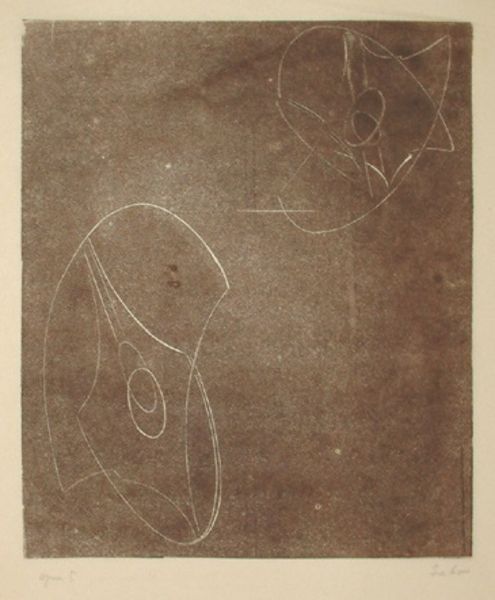
Titel: Opus 5, Opus 5
Künstler: Naum Gabo
Standort: Amherst (Massachusetts, USA)
Institution: Mead Art Museum, Amherst College
Schlagwörter: hat, white, black, gray, grey, modern, old, yellow, print, brown, background, light, drawing, paper, black and white, oval, shadow, etching, line, movement, abstract, ink, rectangle, square, vertical, circle, lines, shapes, fish, figure, shading, shade, paint, simple, space, scribble, shape, block, inside, curve, gabo, line drawing, squiggle, agnes